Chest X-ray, AP view. Patient: 70 years old, sex F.
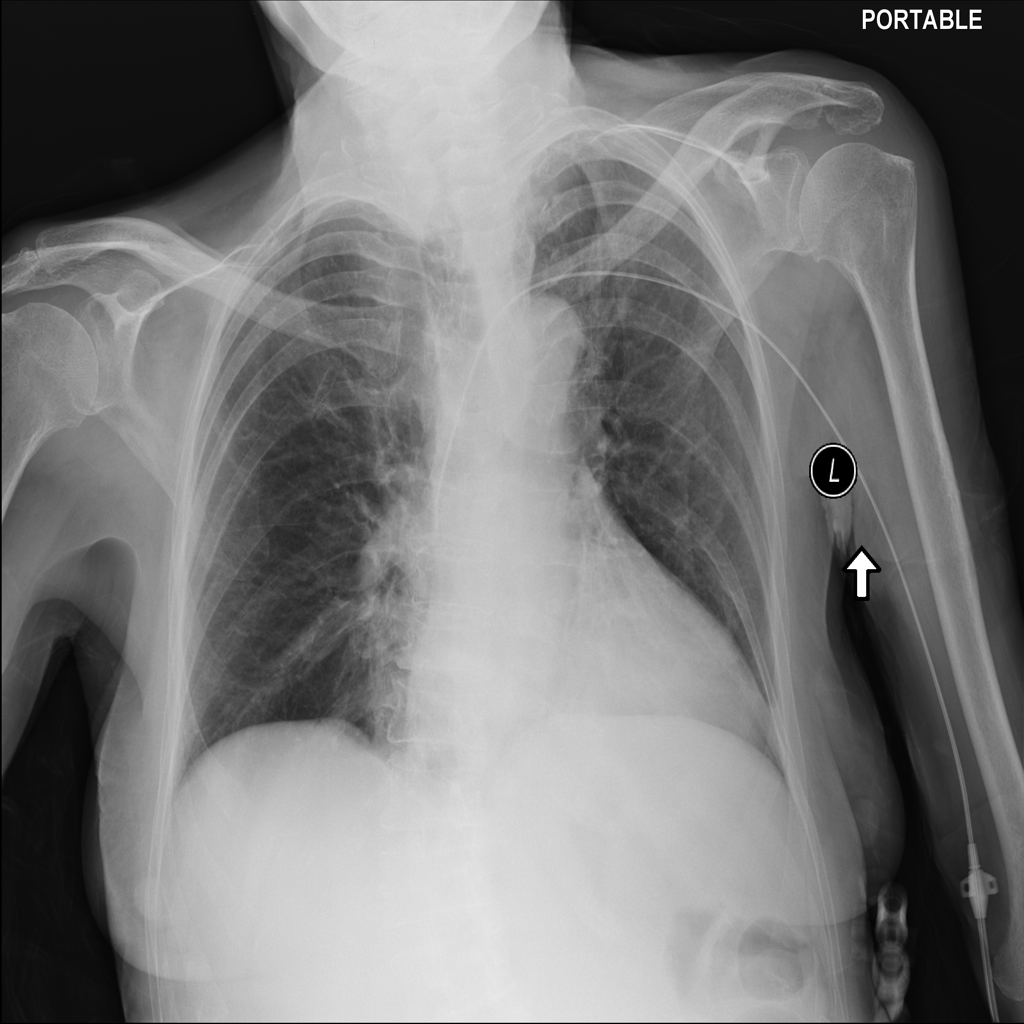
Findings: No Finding